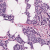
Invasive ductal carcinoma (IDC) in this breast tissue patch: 1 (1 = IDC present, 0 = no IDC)